四年级 · 计数
我会填。

四年级课外小组人数统计图如下。

(1)男生参加( )小组的人最多，参加(

(2)女生参加( )小组的人最多，参加(

(3)参加制作小组的女生比男生少( )人。

(4)参加课外小组的共有( )人。
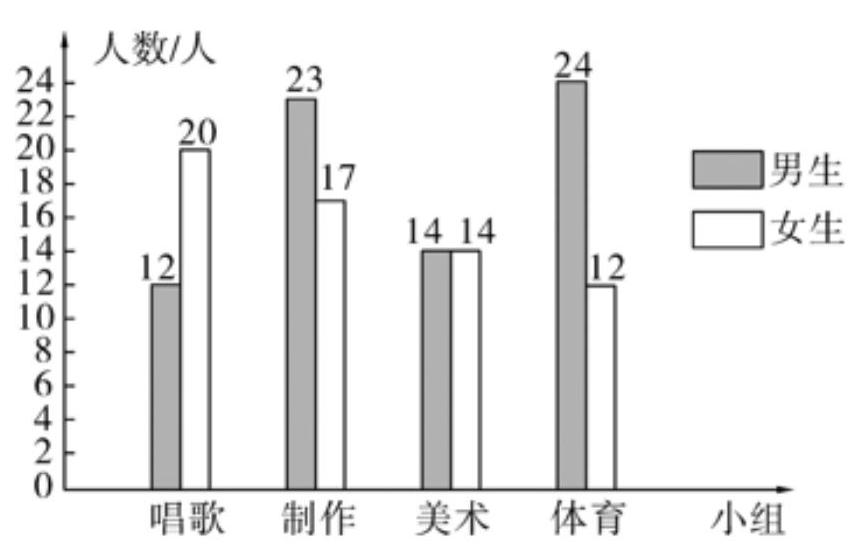
答案: 解(1) 体育唱歌 12
    (2) 唱歌 体育 8
    (3)6
    (4)136

【分析】（1）哪一个小组中男生对应的条状最高，则参加这个小组的男生人数最多；哪一个小组中男生对应的条状最矮，则参加这个小组的男生人数最少；计算他们的人数差，用减法计算。

（2）哪一个小组中女生对应的条状最高，则参加这个小组的女生人数最多；哪一个小组中女生对应的条状最矮，则参加这个小组的女生人数最少；计算他们的人数差，用减法计算。

（3）用参加制作小组的男生人数减去女生人数即可。

（4）将每个小组的男、女生人数加起来即可。

【详解】（1）根据统计图可知，男生参加体育小组的人最多，参加唱歌小组的人最少； $24-12=12$ (人)，即相差 12 人。

（2）根据统计图可知，女生参加唱歌小组的人最多，参加体育小组的人最少，20-12=8 (人)，即相差 8 人。

（3） $23-17=6$ (人)，即参加制作小组的女生比男生少 6 人。

（4） $12+20+23+17+14+14+24+12=136$ (人)，即参加课外小组的共有 136 人。

【点睛】熟练掌握复式条形统计图的特点是解答此题的关键。